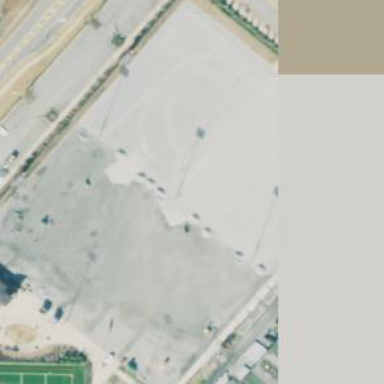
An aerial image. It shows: Soccer pitch for leisureland activities.